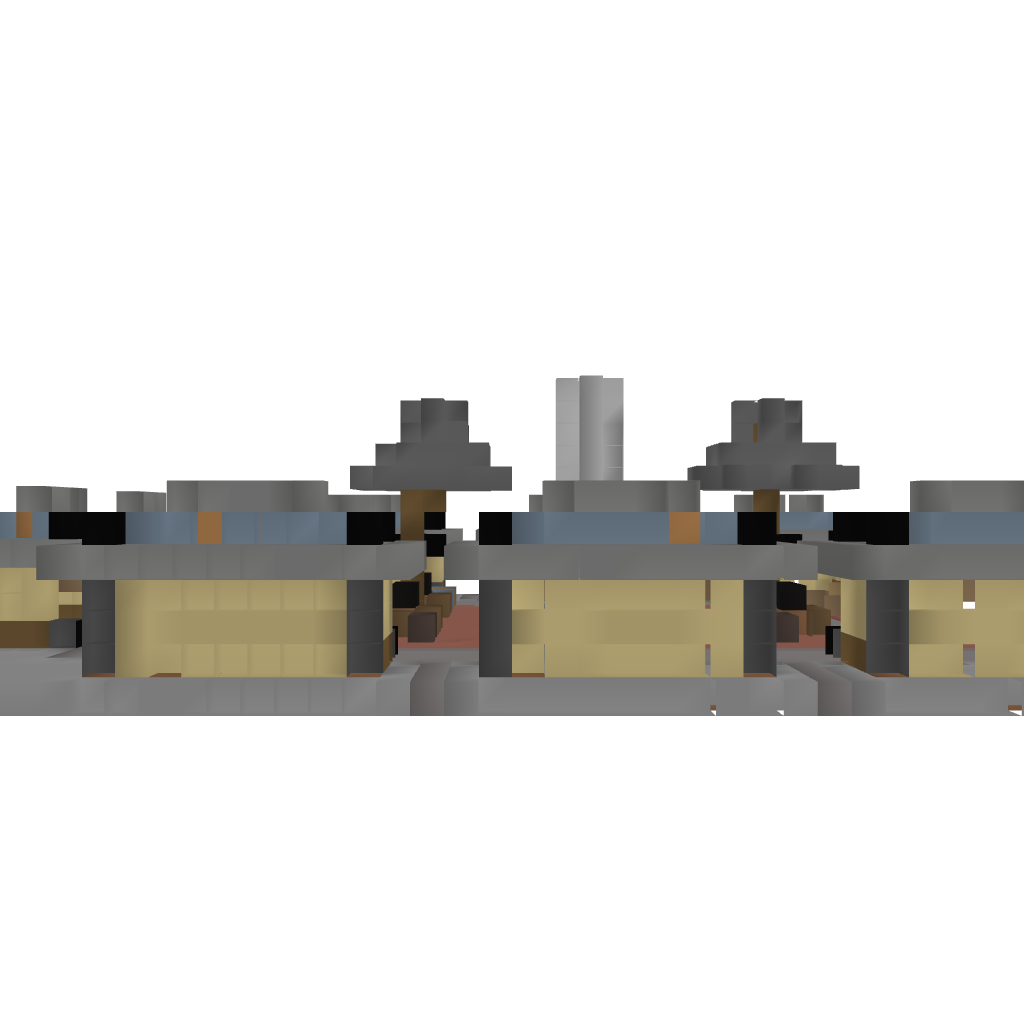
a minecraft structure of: Market Square